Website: lowes
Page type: order-tracking
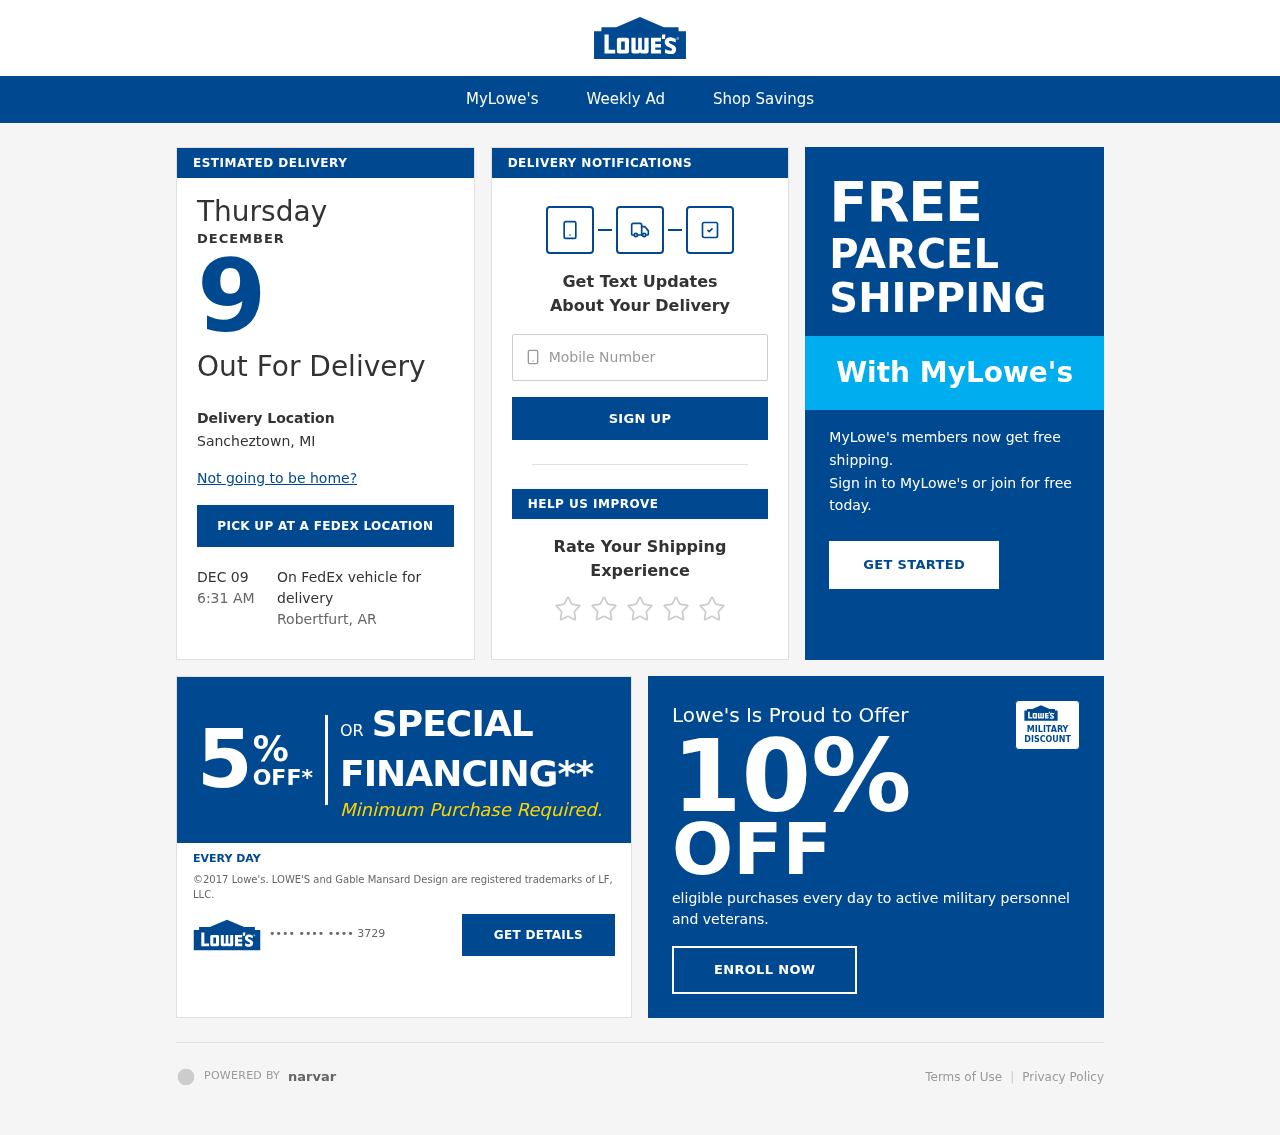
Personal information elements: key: PII_CARD_LAST4
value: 3729
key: PII_PHONE
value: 6404374866
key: PII_CITY_STATE
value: Sancheztown, MI
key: PII_CITY_STATE2
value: Robertfurt, AR
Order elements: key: ORDER_DELIVERY_DATE
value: DEC 09
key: ORDER_DELIVERY_DATE
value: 6:31 AM
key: ORDER_DELIVERY_DATE
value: DECEMBER
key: ORDER_DELIVERY_DATE
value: Thursday
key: ORDER_DELIVERY_DATE
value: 9